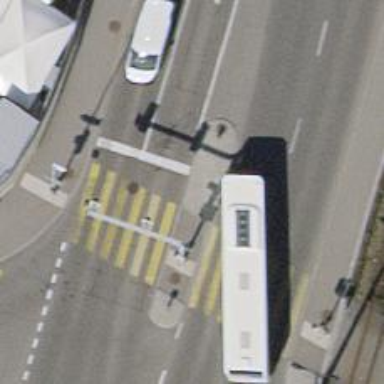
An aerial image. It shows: Road with traffic signals.